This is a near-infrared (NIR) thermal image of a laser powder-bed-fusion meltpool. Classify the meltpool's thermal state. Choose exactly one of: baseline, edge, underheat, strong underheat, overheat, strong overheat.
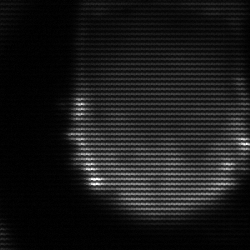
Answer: edge